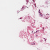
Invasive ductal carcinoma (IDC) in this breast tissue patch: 0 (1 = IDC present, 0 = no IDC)